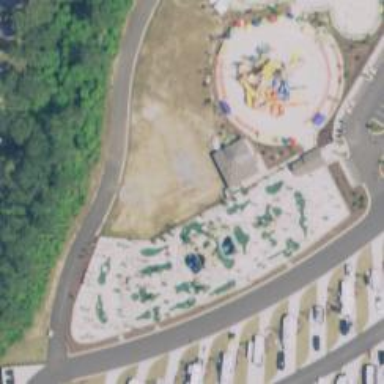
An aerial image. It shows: Miniature golf course.